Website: ulta-beauty
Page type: delivery-shipping
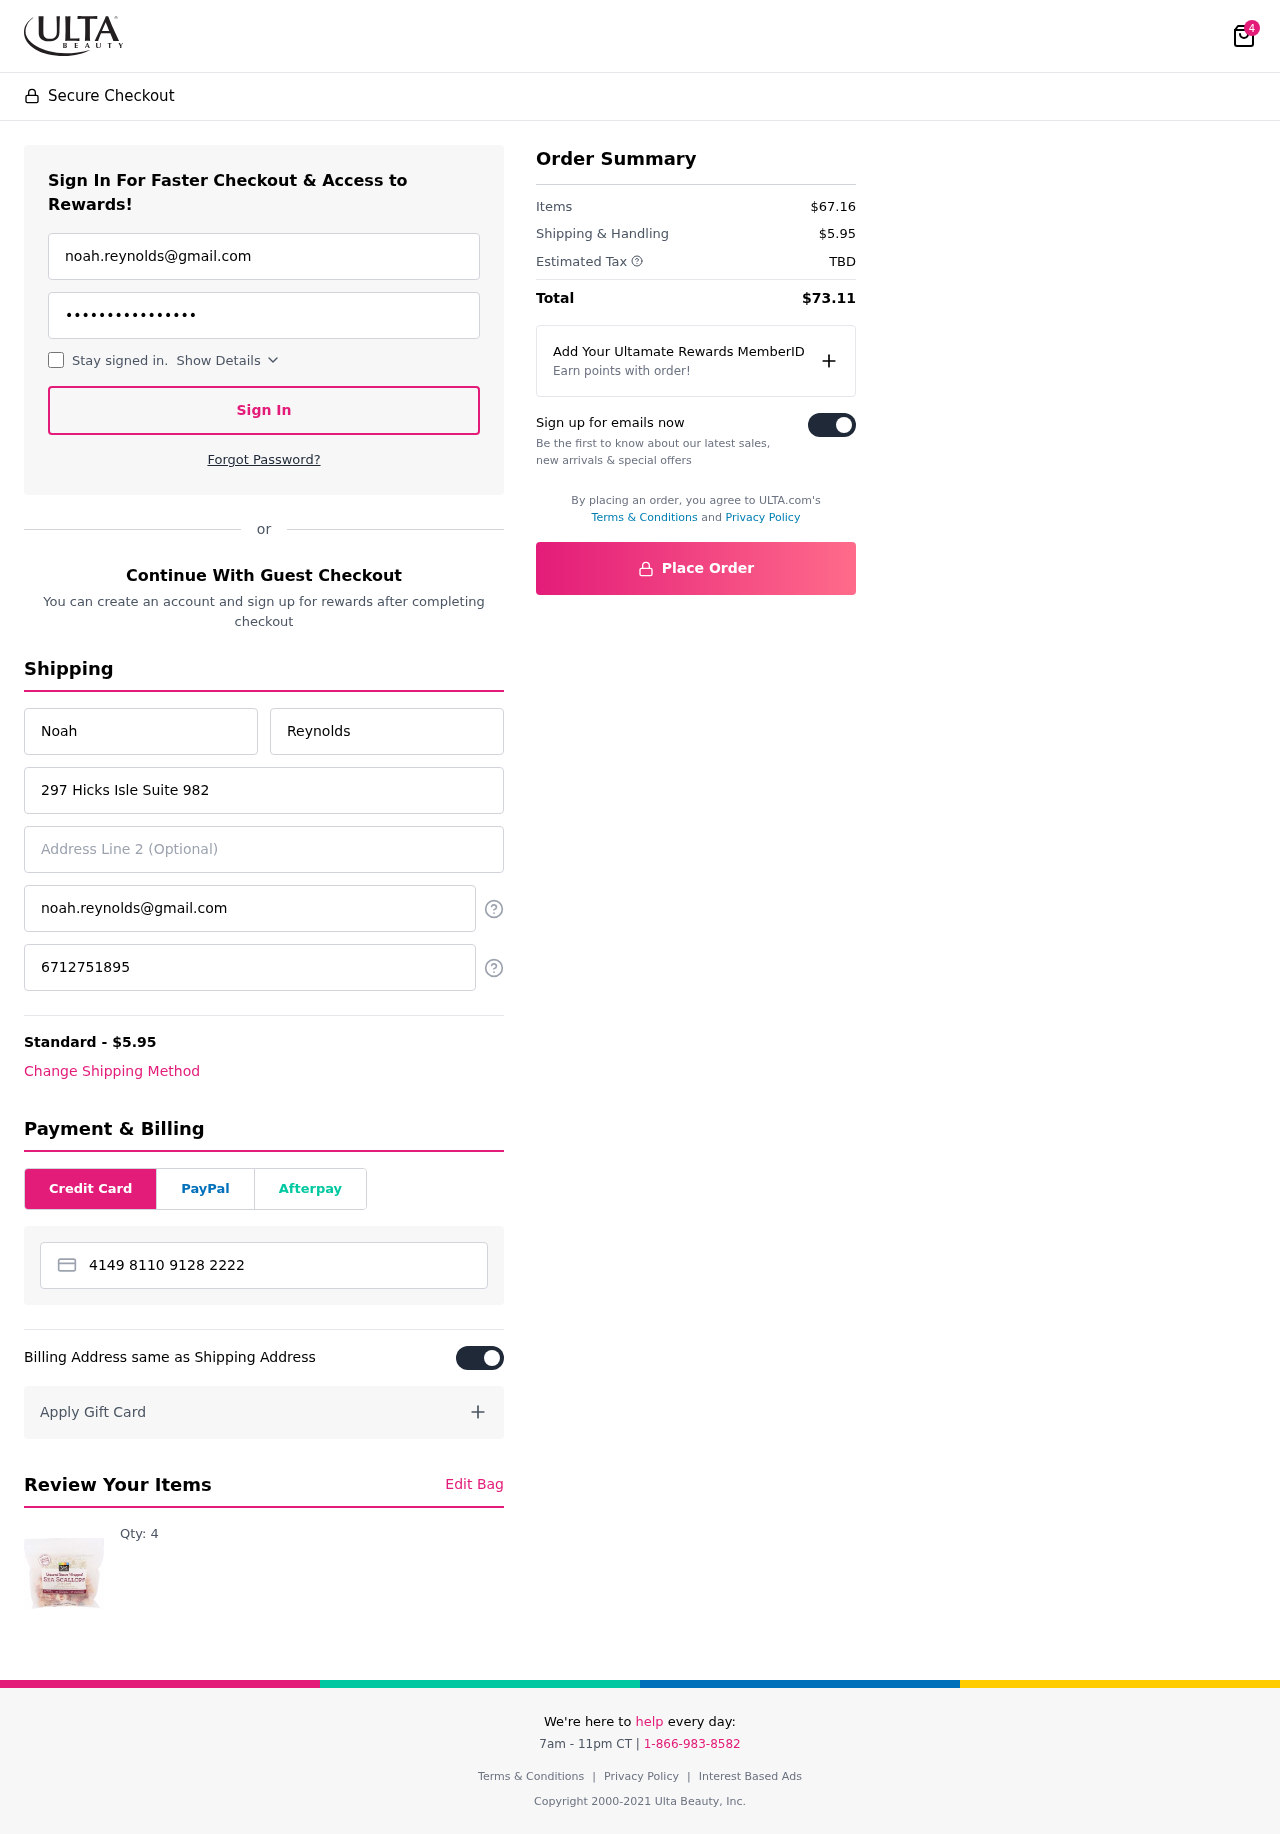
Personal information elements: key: PII_CARD_NUMBER
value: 4149 8110 9128 2222
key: PII_EMAIL
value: noah.reynolds@gmail.com
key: PII_EMAIL2
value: noah.reynolds@gmail.com
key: PII_FIRSTNAME
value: Noah
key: PII_LASTNAME
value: Reynolds
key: PII_PHONE
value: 6712751895
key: PII_STREET
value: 297 Hicks Isle Suite 982
Product elements: key: PRODUCT1_QUANTITY
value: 4
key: PRODUCT1
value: Qty: 4
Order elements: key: ORDER_NUM_ITEMS
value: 4
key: ORDER_SHIPPING_COST
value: $5.95
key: ORDER_SUBTOTAL
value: $67.16
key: ORDER_TAX
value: TBD
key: ORDER_TOTAL
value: $73.11